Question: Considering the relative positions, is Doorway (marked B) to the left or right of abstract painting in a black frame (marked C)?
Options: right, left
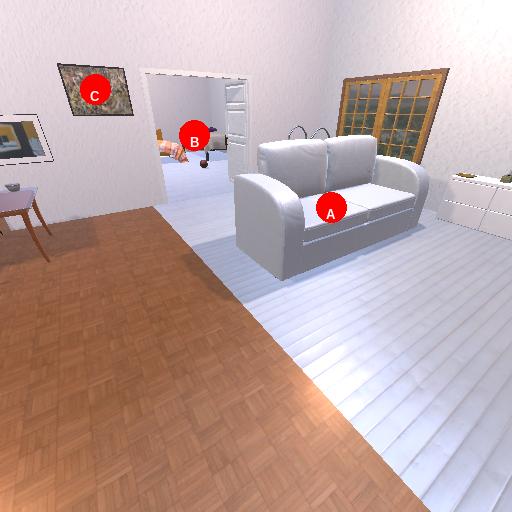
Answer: right